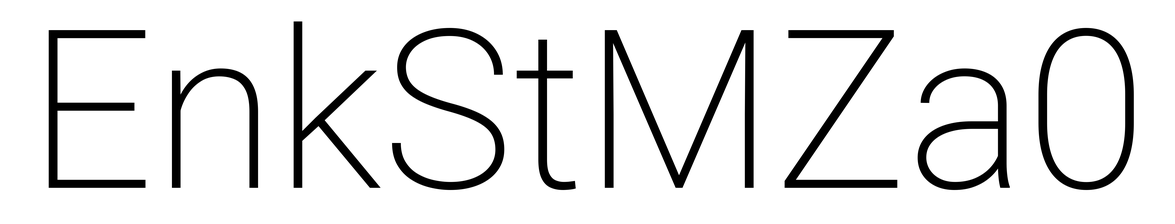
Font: Roboto_ExtraLight